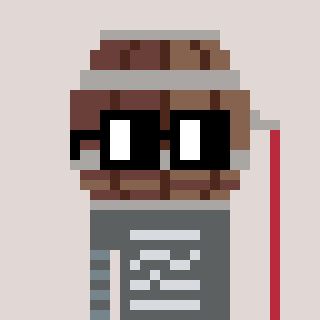
a pixel art character with square black glasses, a wine barrel-shaped head and a peachy-colored body on a warm background